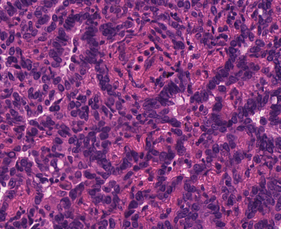
Tumor epithelial tissue: yes
Tumor-associated stroma tissue: no
Normal tissue: no